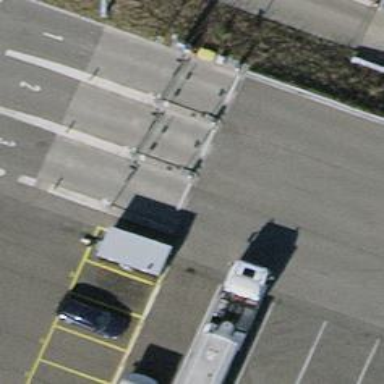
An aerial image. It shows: Toll booth barrier is depicted in the image.